Aerial crown-view tile of a tropical tree (Barro Colorado Island, Panama), acquired 20250217:
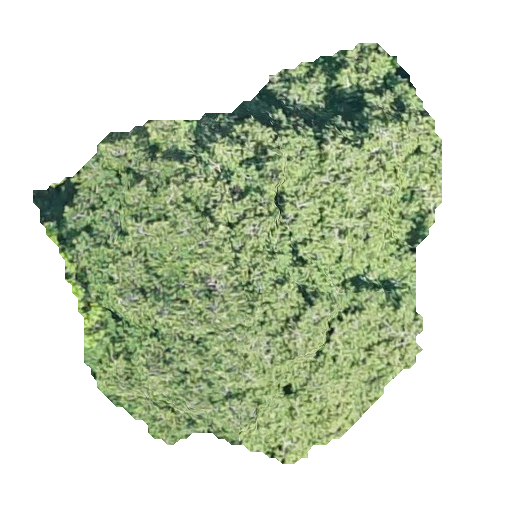
Species: Virola surinamensis
GBIF accepted scientific name: Virola surinamensis
Crown area: 170.433 m²